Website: lowes
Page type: customer-info-address
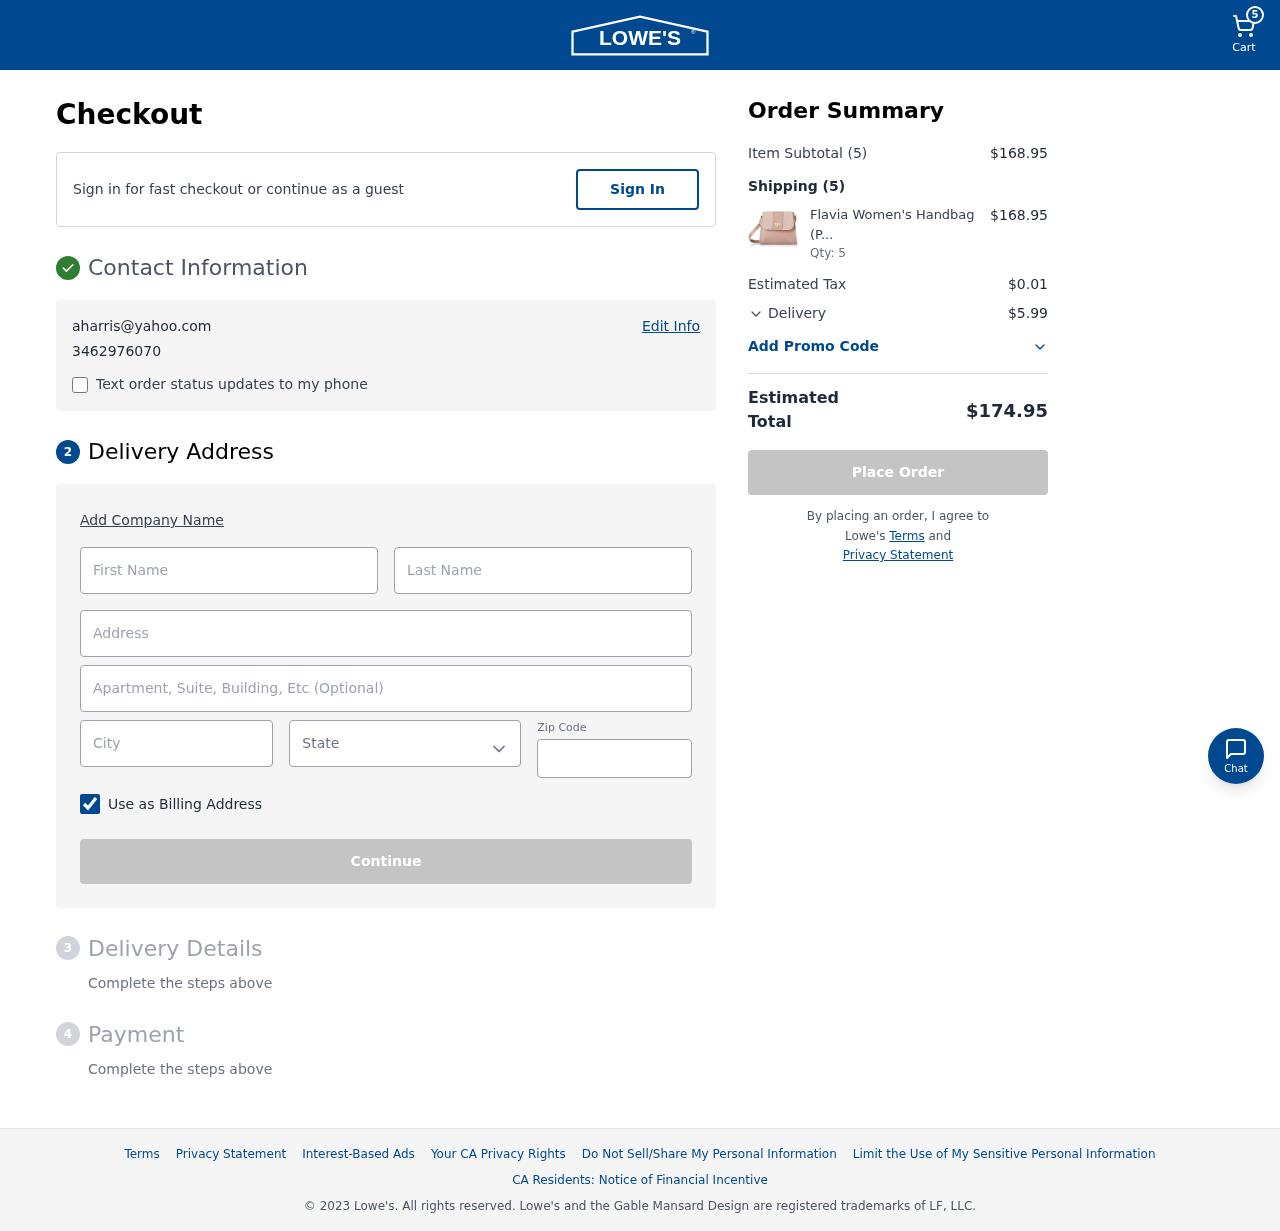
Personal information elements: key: PII_CITY
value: Powellmouth
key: PII_EMAIL
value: aharris@yahoo.com
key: PII_FIRSTNAME
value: Adrienne
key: PII_LASTNAME
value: Harris
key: PII_PHONE
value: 3462976070
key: PII_POSTCODE
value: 33027
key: PII_STATE
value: West Virginia
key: PII_STREET
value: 77789 Garcia Center
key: PII_STREET2
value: Suite 666
Product elements: key: PRODUCT1_NAME
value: Flavia Women's Handbag (Pink)
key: PRODUCT1_QUANTITY
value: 5
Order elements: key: ORDER_NUM_ITEMS
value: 5
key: ORDER_SUBTOTAL
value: $168.95
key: ORDER_NUM_ITEMS2
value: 5
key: ORDER_SUBTOTAL2
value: $168.95
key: ORDER_TAX
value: $0.01
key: ORDER_SHIPPING_COST
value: $5.99
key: ORDER_TOTAL
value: $174.95